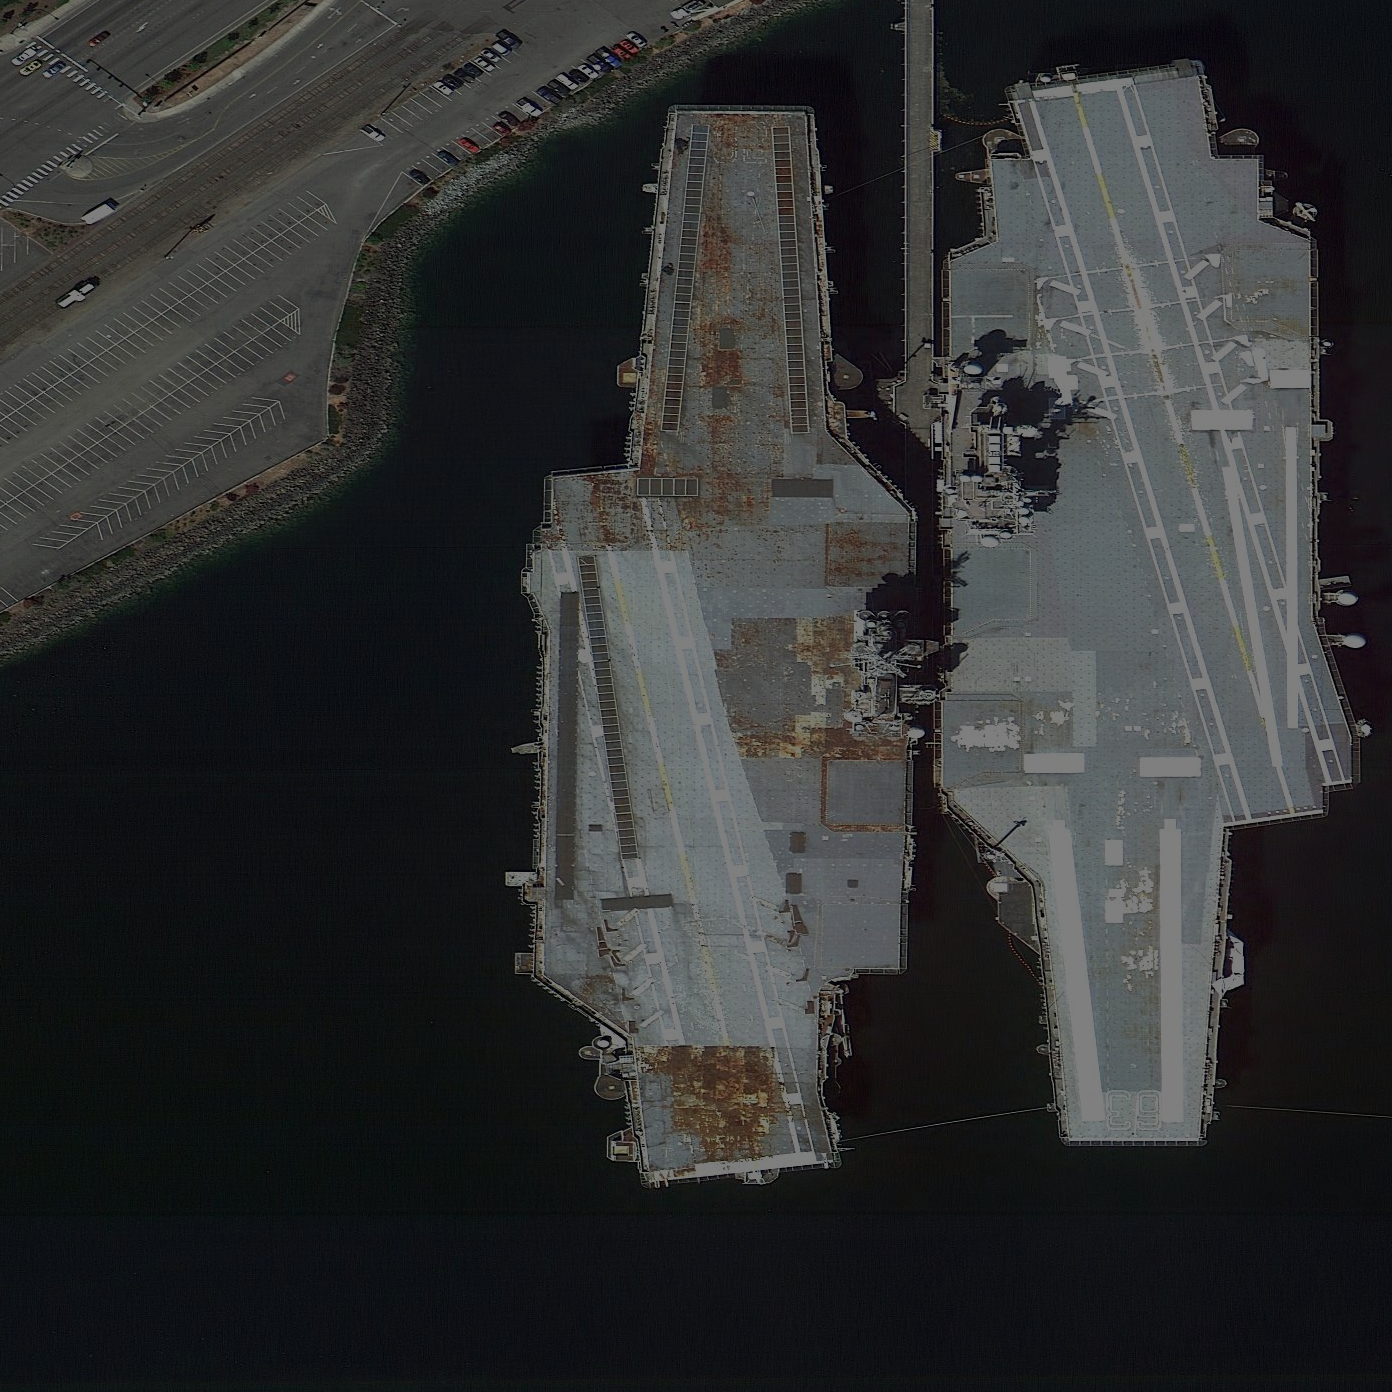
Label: aircraft_carrier